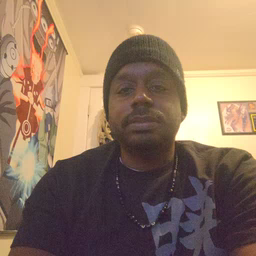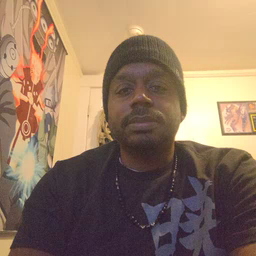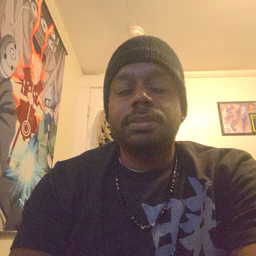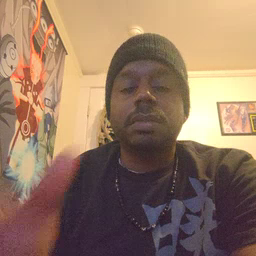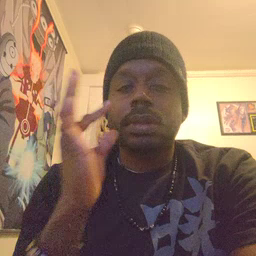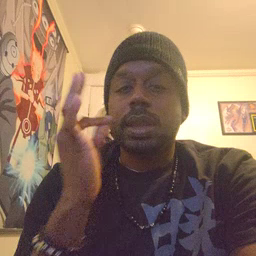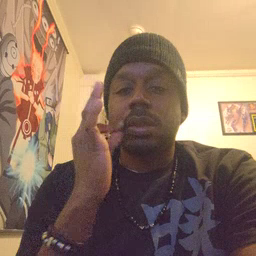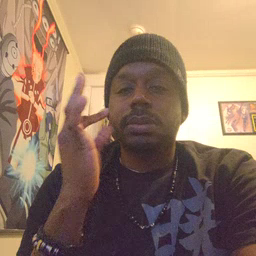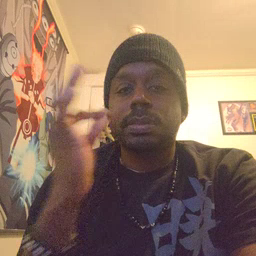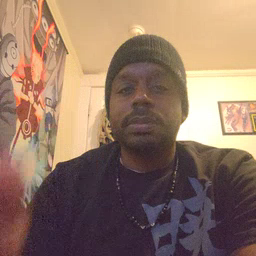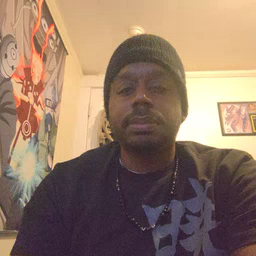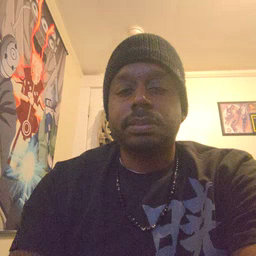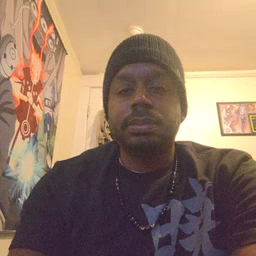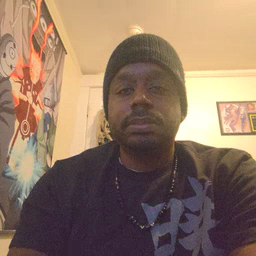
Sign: cat